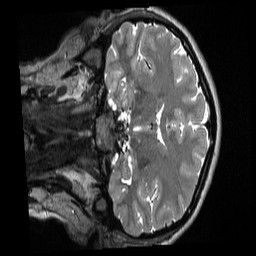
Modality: T2w
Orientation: coronal
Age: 22
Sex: female